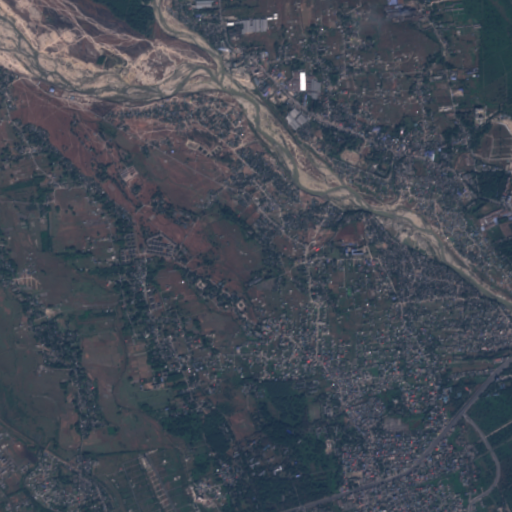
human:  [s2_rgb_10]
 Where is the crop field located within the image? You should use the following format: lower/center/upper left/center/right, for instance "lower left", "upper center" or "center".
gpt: The crop field is located in the upper left of the image.
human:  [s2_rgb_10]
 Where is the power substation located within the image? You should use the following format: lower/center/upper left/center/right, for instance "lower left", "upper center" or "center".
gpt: The power substation is located in the lower right of the image.
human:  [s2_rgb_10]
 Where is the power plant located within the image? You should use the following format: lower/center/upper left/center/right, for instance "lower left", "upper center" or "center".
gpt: There is no power plant in the image.